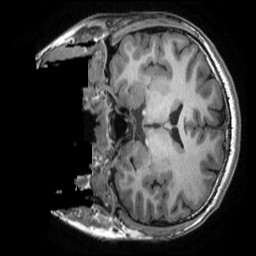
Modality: T1w
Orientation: coronal
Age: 22
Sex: male
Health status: healthy
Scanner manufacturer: ge